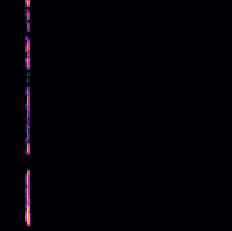
Sound class: Rain